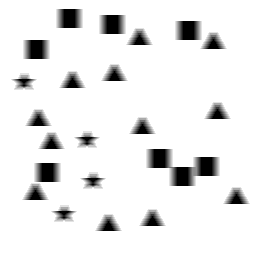
Squares: 8
Triangles: 12
Stars: 4
Total shapes: 24